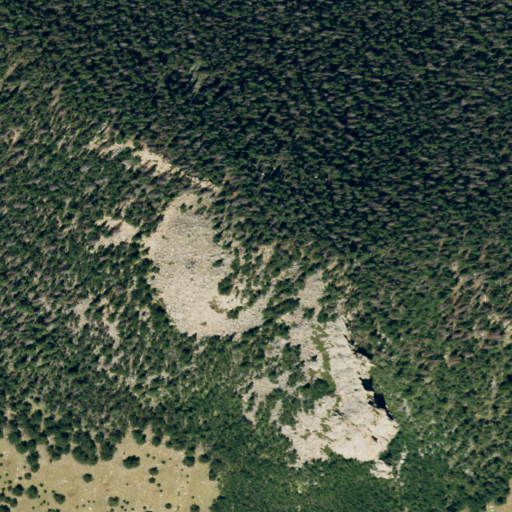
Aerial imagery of mountain in Colorado named Sperry Mountain containing evergreen forest, deciduous forest, shrub, and grassland